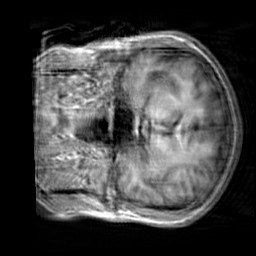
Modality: T1w
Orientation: coronal
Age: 26
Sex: male
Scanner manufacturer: siemens
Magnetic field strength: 3 T
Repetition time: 2.3 s
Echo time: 0.00303 s